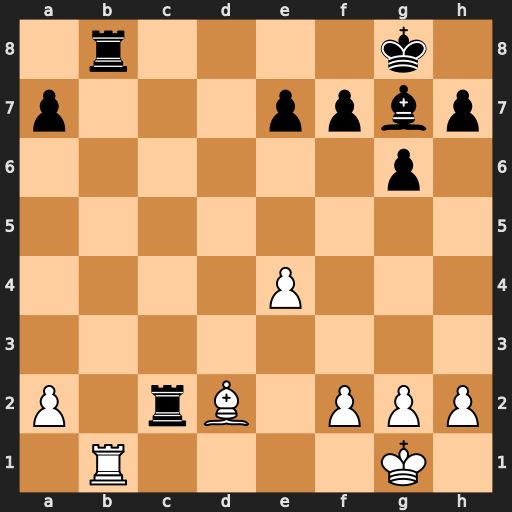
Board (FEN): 1r4k1/p3ppbp/6p1/8/4P3/8/P1rB1PPP/1R4K1
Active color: w
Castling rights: -
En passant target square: -
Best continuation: Rxb8+ Bf8 Bh6